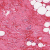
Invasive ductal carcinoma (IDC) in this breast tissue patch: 0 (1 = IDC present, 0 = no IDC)